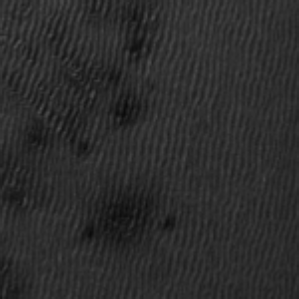
Label: frost